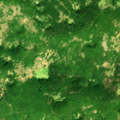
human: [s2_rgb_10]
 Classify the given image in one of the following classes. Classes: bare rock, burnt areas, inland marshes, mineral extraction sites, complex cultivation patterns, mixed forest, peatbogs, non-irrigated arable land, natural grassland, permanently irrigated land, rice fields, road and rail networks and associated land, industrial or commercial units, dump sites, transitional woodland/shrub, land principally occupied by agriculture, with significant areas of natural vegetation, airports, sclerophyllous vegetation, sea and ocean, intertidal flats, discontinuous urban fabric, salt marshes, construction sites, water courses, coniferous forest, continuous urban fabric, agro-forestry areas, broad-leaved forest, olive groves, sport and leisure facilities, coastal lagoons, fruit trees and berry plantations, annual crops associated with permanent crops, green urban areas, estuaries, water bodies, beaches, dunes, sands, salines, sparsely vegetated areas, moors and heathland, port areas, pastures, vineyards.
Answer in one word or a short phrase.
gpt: transitional woodland/shrub